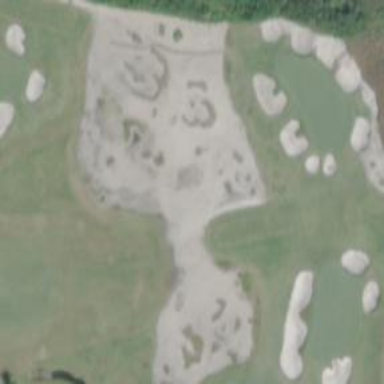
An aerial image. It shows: Sand bunker on golf course.